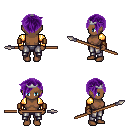
a pixel art fantasy rpg character, female body template, human, dark skin, gold arm armor, metal pants, purple pixie cut hairstyle, silver tiara, leather bracers, spear, four views (front, back, left, right), 2x2 character sprite sheet, small pixel art, hard edges, no anti-aliasing